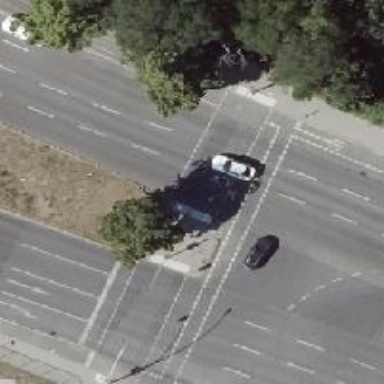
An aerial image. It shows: Footway that serves as traffic island.